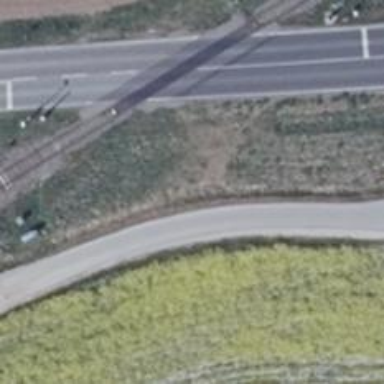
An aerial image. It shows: Asphalt track with grade1 surface.